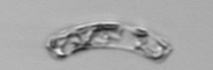
Label: Guinardia_striata